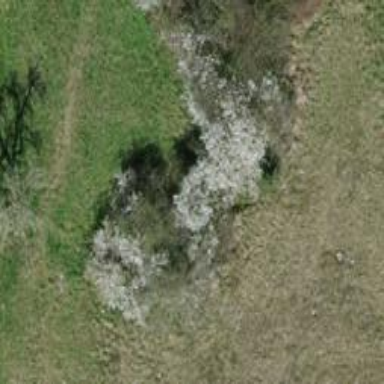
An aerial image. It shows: Mixed leaf type tree in natural setting.